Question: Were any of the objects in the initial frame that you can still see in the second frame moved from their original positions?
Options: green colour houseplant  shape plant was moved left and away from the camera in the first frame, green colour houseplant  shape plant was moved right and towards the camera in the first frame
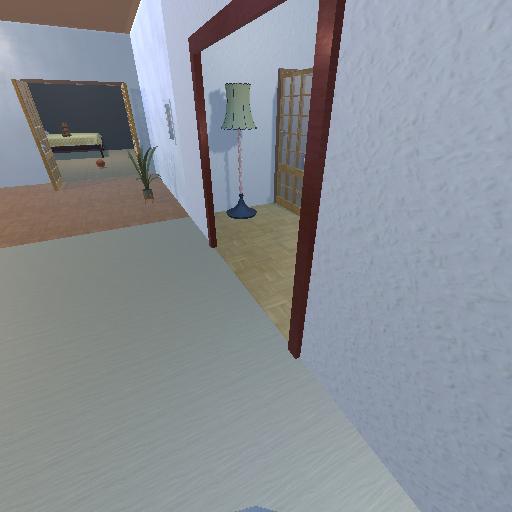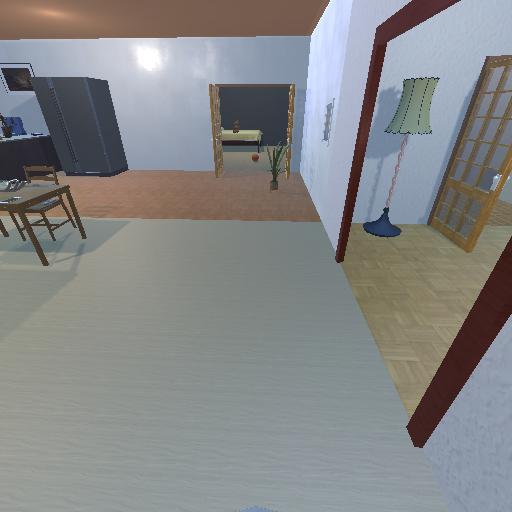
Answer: green colour houseplant  shape plant was moved left and away from the camera in the first frame